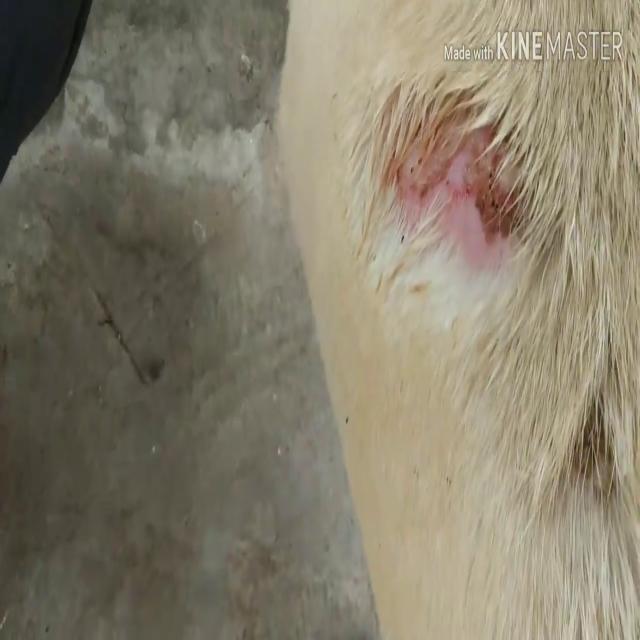
Canine dermatitis — inflammation of the skin presenting with erythema, pruritus, papules, and excoriation. May be allergic, contact, or atopic in origin.